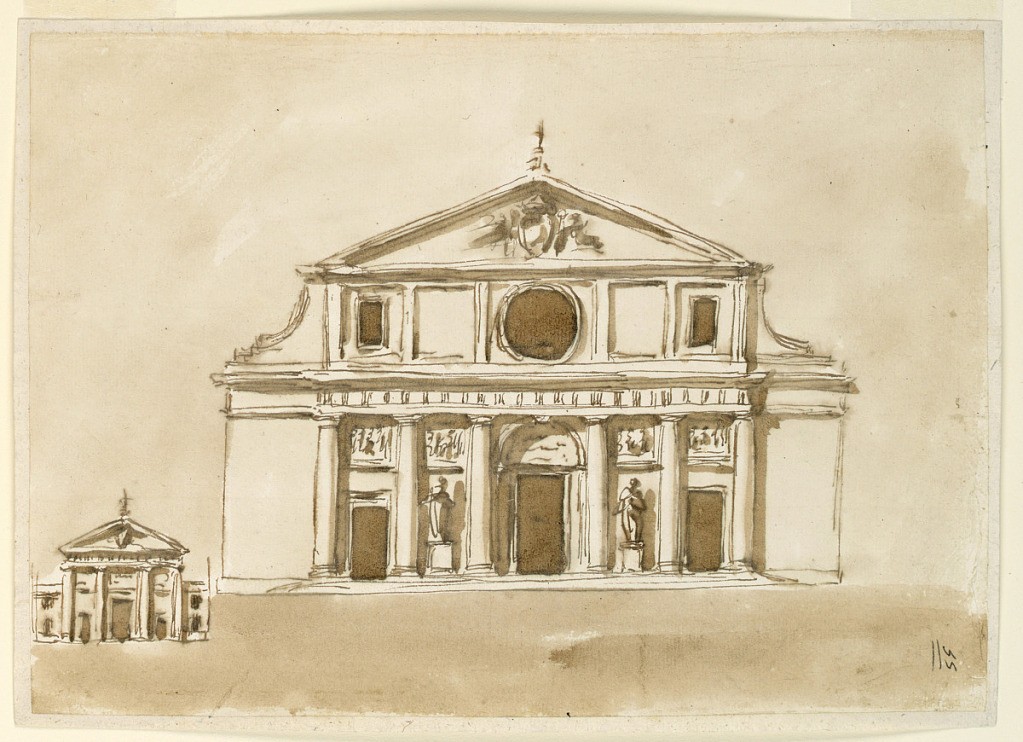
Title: Elevation of a church
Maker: Giuseppe Barberi, Italian, 1746–1809
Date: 1796
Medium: Pen and brown ink (bistre), brush and brown wash on lined off-white laid paper
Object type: Drawing
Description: Main design: a variation of 1938-88-1235. The walls and entablatures of the lateral sections are undecorated. The central door stands in a niche. The attic is divided into five panels. A circular window is in the central one; oblong windows in the lateral ones. In the lower left corner, in small scale: four columns support the entablature with a triglyph frieze and a triangular pediment. A central high and lateral lower doorways are shown in the intercolumniations. Two lateral receding sections and lower than the central one. They show a window in either story, each.